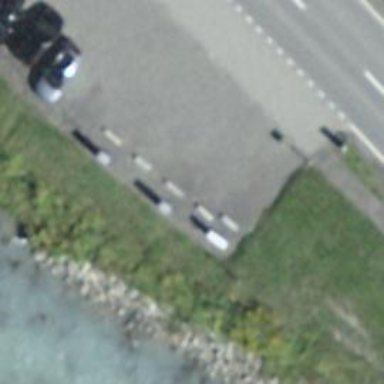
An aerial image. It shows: Charging station.